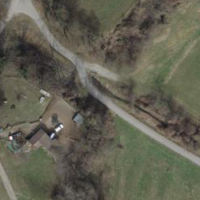
EUNIS habitat code: 24
Species observed at this site:
Pieris napi
Campanula trachelium